Question: I've got a Rails/Angular app where, on an edit page, I do some processing of a textfield input. I then want to pass the result to another (invisible) textfield, which is part of a Rails form. The result of the processing is an array and looks like the following, after being passed to the (normally invisible) textfield.

When I now send the form, I get the following error in the backend (the backend is waiting for a array to process):
'''
undefined method 'each' for "["mvsdjfs"]":String
'''
To me it seems like, because I'm sending the content of a textfield, it's being sent as a string. What's the best way to send this as a array? Thanks!
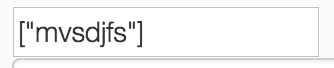
Answer: '''
2.1.5 :016 > c = "one, two, three"
=> "one, two, three"
2.1.5 :017 > c.split(',')
=> ["one", " two", " three"]
'''
From question comments:
> If there is no ',' the string stays a string?
You'll need at least some element to split by, and this element you need to add with javascript when you update the hidden field.
'''
2.1.5 :018 > c = "one/ two/ three"
=> "one/ two/ three"
2.1.5 :019 > c.split('/')
=> ["one", " two", " three"]
'''